Question: I have the following HTML:
'''
<div style="float:left; background-color:#0CC;">Floating Left</div>
<div style="background-color:#03C; color:#FFF;">Not floating</div>
'''
Which appears like this in the browser:

How can I make the "not floating" div appear beneath the floating one?
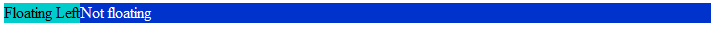
Answer: Just add 'clear: both;' into your CSS for the non floating element:
'''
<div style="background-color:#03C; color:#FFF; clear: both;">Not floating</div>
'''
<URL>